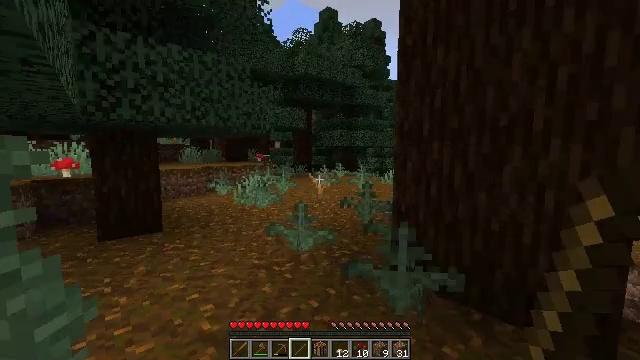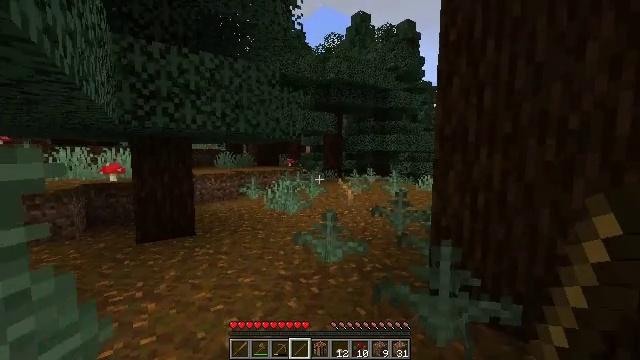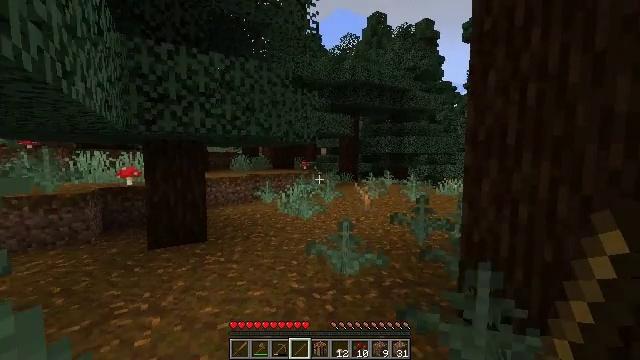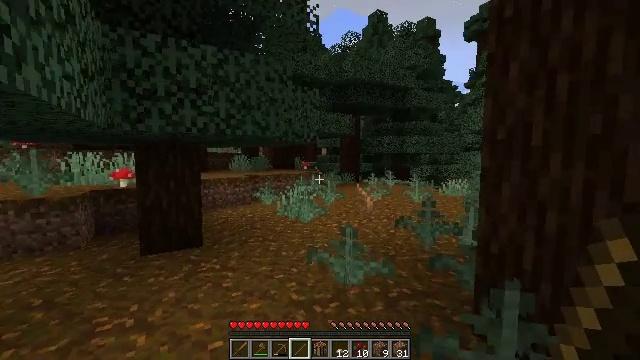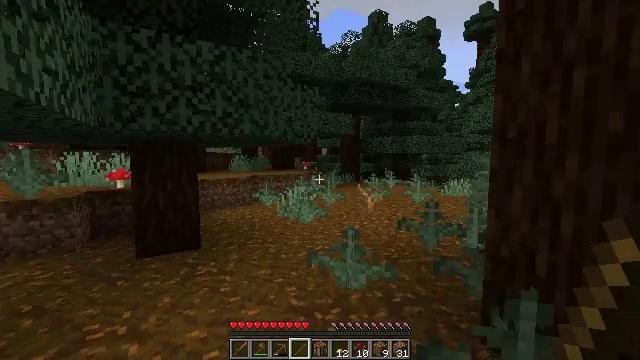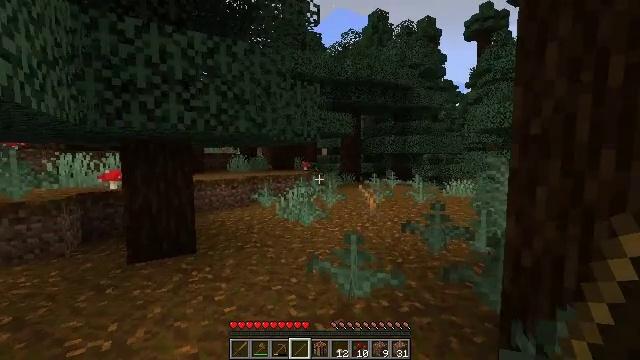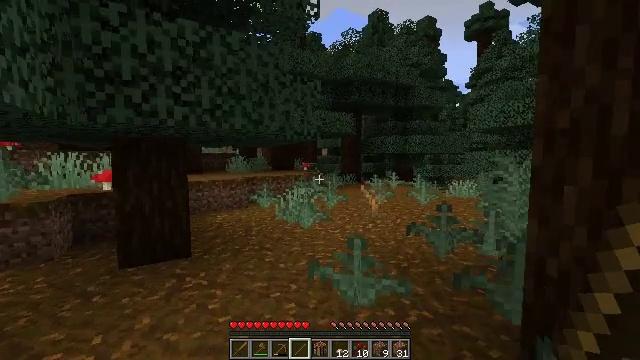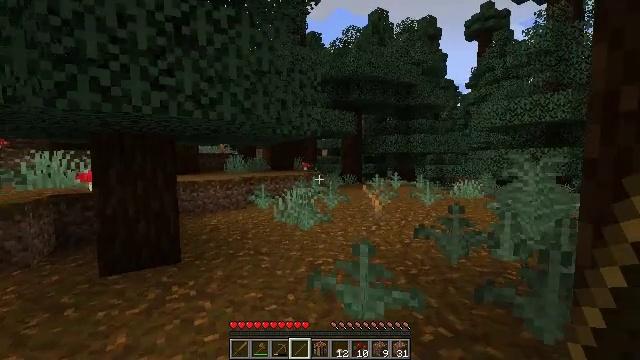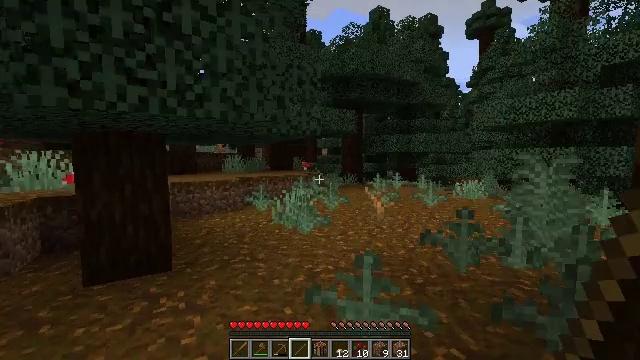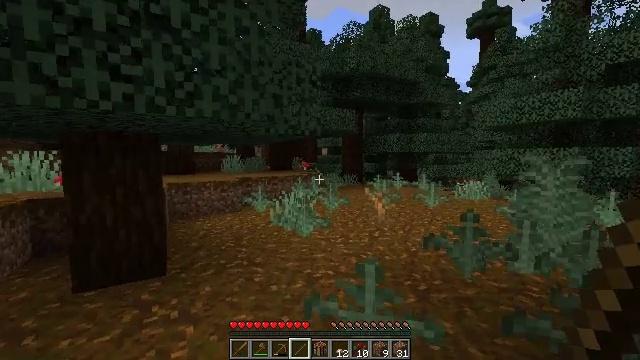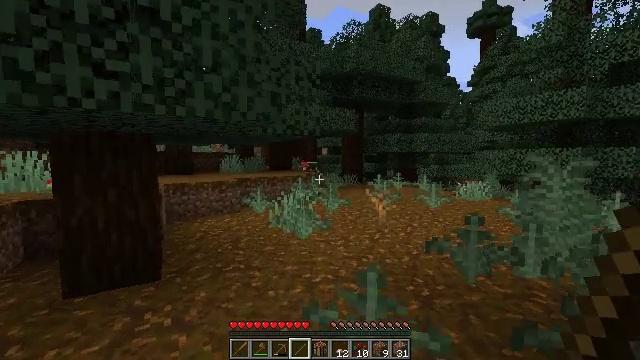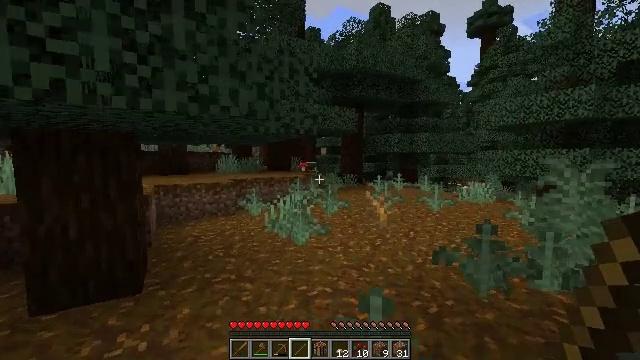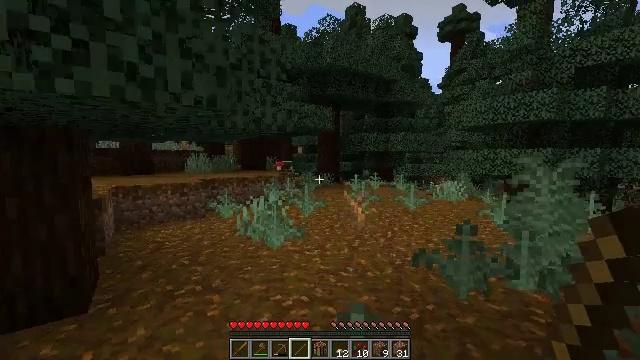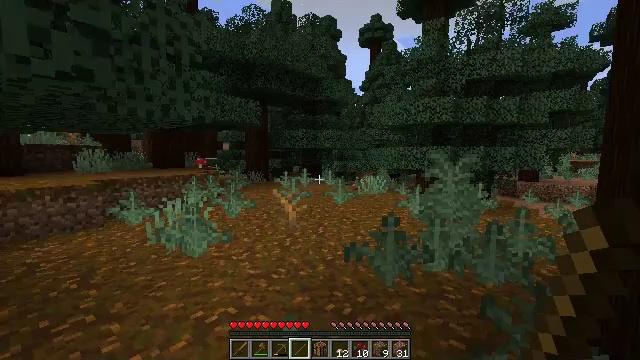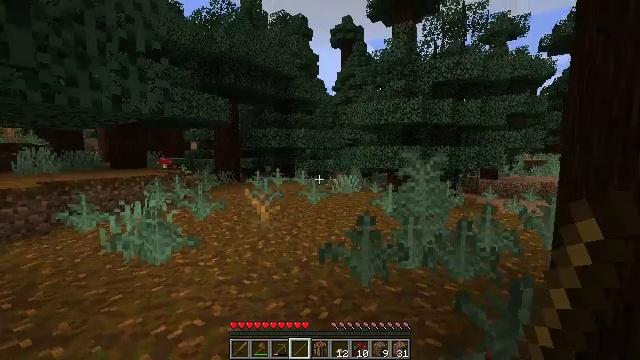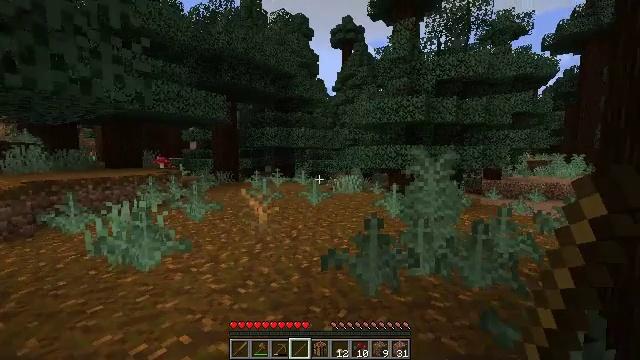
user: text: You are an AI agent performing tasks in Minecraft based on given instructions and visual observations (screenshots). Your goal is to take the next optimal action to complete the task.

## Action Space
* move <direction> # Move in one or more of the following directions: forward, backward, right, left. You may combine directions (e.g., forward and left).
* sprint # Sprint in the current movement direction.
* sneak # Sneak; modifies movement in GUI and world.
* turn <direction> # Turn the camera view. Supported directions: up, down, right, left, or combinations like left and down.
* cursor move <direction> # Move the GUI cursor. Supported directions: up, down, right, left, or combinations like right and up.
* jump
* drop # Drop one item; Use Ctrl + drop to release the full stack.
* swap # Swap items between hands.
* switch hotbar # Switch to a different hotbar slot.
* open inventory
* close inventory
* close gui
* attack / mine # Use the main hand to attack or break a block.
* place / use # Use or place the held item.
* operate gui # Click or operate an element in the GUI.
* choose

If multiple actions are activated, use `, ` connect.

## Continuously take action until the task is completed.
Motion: motion action
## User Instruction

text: Mine the red mushroom on the ground.
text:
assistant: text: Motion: move forward, turn left and up
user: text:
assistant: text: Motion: move forward, turn left
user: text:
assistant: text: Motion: move forward
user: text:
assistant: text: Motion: move forward
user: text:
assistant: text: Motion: move forward
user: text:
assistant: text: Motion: move forward
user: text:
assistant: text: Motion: move forward
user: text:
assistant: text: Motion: move forward
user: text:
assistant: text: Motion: move forward
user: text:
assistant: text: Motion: move forward
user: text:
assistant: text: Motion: move forward
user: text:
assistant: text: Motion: move forward, turn right
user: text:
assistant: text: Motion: move forward, turn right
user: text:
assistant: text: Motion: move forward, turn right
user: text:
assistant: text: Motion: move forward
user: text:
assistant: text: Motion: move forward
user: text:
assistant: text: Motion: move forward
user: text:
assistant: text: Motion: move forward
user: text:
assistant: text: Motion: move forward
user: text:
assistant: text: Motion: move forward
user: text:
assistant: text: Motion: move forward
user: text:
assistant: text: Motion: move forward
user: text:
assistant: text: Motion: move forward
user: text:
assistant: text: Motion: move forward, jump
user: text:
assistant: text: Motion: move forward, jump
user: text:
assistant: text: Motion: move forward, jump
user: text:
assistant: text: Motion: move forward
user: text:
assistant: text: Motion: move forward
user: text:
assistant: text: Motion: move forward
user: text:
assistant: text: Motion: move forward